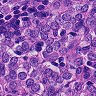
Metastatic tissue present: yes